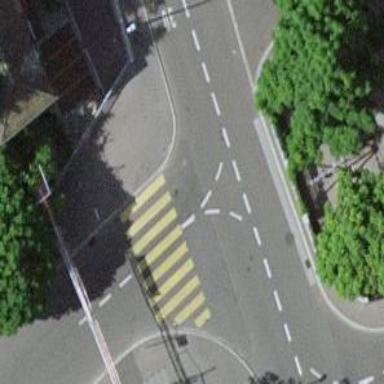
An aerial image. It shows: Kerb serving as barrier.